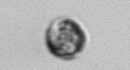
Label: Dinophyceae